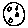
Label: moon